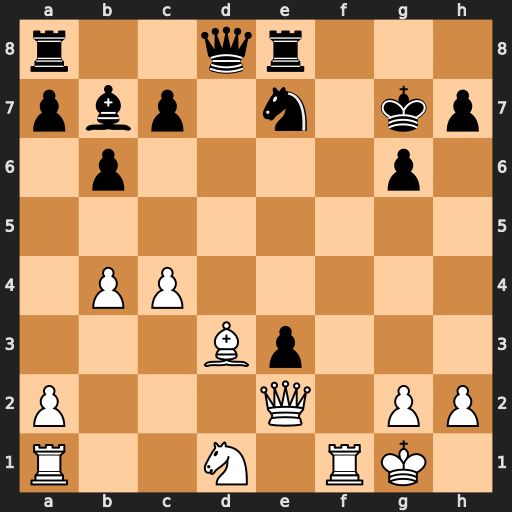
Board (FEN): r2qr3/pbp1n1kp/1p4p1/8/1PP5/3Bp3/P3Q1PP/R2N1RK1
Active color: w
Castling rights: -
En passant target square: -
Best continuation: Qb2+ Kg8 Nxe3